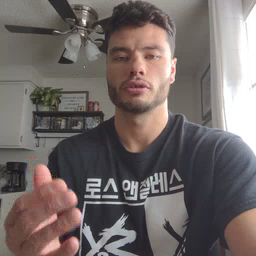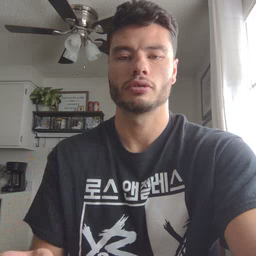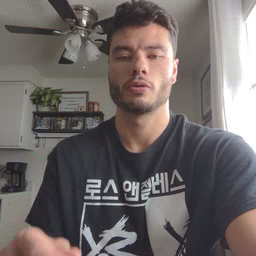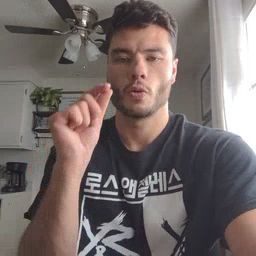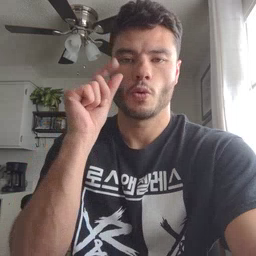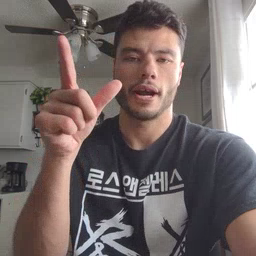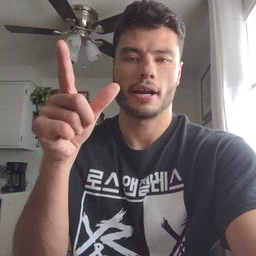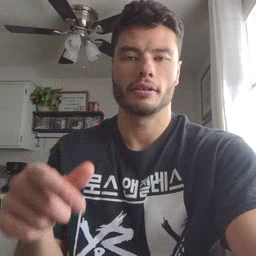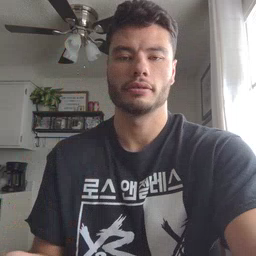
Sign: awake